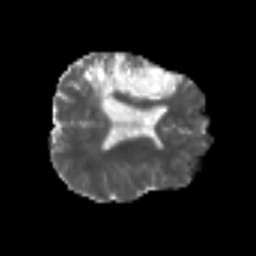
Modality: MD
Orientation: axial
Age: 54
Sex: male
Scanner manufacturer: siemens
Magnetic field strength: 3 T
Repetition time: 5.6 s
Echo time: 0.082 s